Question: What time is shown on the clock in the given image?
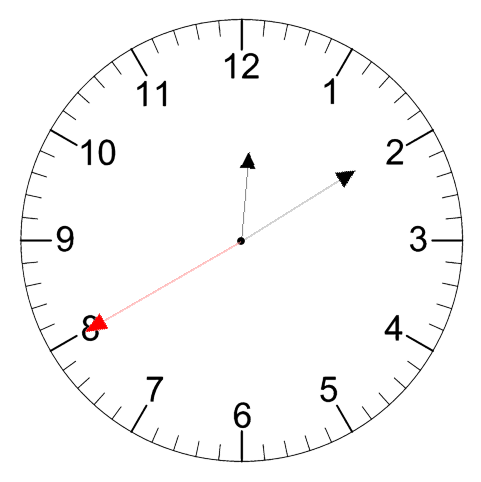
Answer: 12:09:40